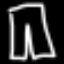
Label: pants